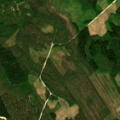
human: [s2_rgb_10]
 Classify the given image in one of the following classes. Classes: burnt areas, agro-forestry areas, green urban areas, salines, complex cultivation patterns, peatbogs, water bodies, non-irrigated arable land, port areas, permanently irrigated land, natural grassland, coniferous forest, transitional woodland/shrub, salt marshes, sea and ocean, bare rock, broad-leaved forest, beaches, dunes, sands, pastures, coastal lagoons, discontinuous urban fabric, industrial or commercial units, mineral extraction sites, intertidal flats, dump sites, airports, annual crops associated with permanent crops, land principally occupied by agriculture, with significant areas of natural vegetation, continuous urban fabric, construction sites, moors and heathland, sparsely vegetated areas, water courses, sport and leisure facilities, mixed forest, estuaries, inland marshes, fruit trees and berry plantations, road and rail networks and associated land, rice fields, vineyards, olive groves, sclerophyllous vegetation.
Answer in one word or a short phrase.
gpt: coniferous forest, mixed forest, transitional woodland/shrub